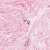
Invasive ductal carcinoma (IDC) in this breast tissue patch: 0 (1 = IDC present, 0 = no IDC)